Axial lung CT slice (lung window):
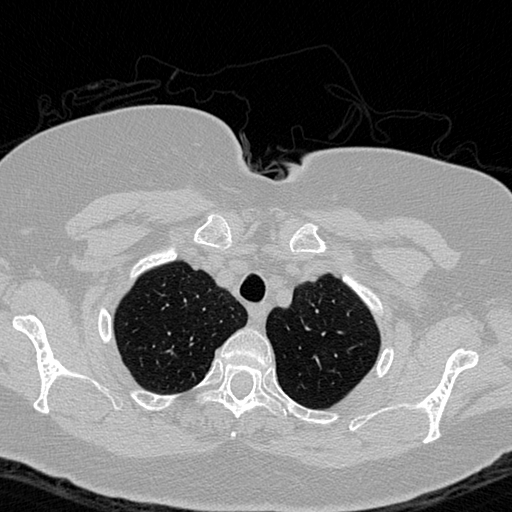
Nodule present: no